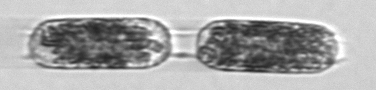
Label: Hemiaulus